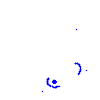
Particle: kaon